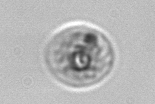
Label: Amoeba